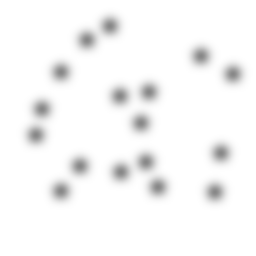
Squares: 0
Triangles: 0
Stars: 17
Total shapes: 17